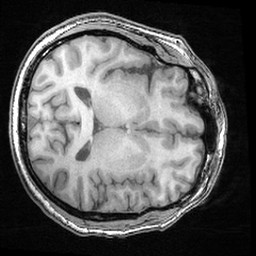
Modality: T1w
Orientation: axial
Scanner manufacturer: ge
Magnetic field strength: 3 T
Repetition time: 0.008572 s
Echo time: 0.003384 s